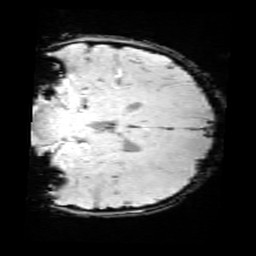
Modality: SWI
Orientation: coronal
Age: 12
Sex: male
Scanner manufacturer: siemens
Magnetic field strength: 3 T
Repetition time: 0.027 s
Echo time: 0.02 s